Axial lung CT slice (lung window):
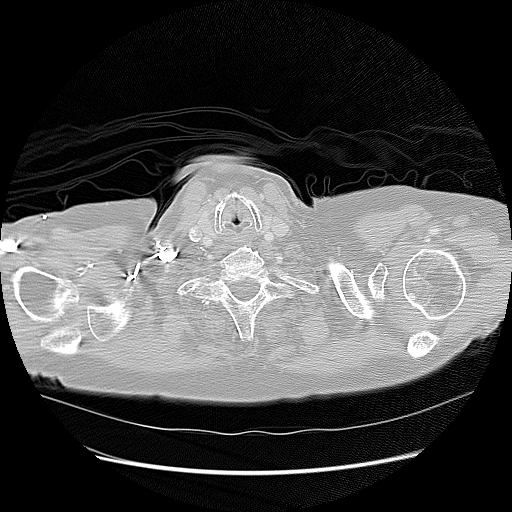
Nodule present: no